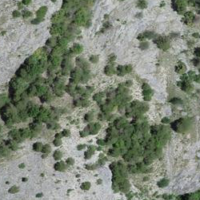
EUNIS habitat code: 48
Species observed at this site:
Melitaea didyma